You are looking at a signal-to-image encoding: consecutive vibration samples arranged as the rows of a grayscale square. Determine the bearing's health state. Answer with exactly one of: normal, inner_race, outer_race, ball.
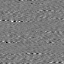
Answer: ball